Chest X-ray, PA view. Patient: 55 years old, sex F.
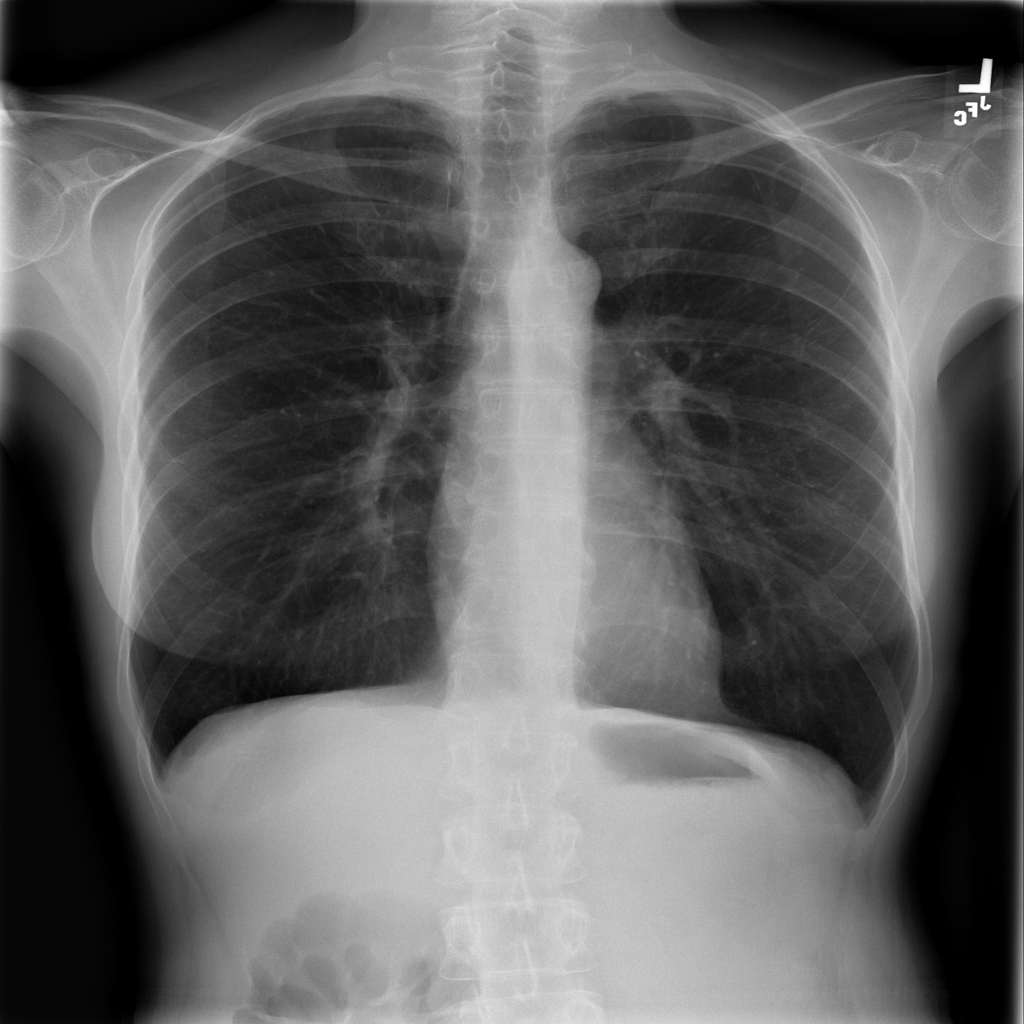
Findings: No Finding